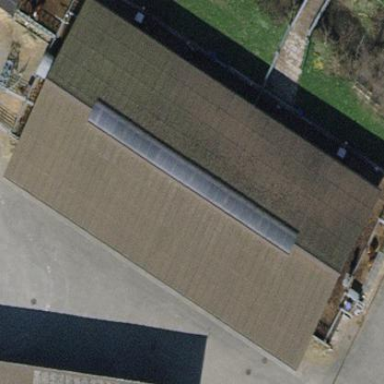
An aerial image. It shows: Cowshed with pitched roof.